Question: How can it be that 'SelectedItem' is null and 'SelectedItems' have an item selected?
Here's the screenshot from selection changed event:

My DataGrid:
'''
<DataGrid SelectionChanged="CustomCmdDg_SelectionChanged" SelectedItem="{Binding CurrentX,Mode=TwoWay}" DataContext="{Binding MyViewModel}" x:Name="CustomCmdDg" ItemsSource="{Binding xList}" AutoGenerateColumns="False" GridLinesVisibility="Horizontal">
'''
...
In my ViewModel:
'xList'= a list of class x (observable collection)
'''
private x currentX;
public x CurrentX
{
get { return currentX; }
set
{
currentX = null;
NotifyPropertyChanged("CurrentX");
}
}
'''
Purposely wanted that selected item will be null
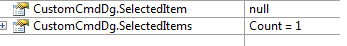
Answer: If you set your currentitem to null you should first remove it from the collection, then it will be gone from the selected items:
'''
Public ObservableCollection<x> xList
public x CurrentX
{
get { return currentX; }
set
{
xList.Remove(currentX)
currentX = null;
NotifyPropertyChanged("CurrentX");
}
}
'''
Your observable list will update itself
If you need to be able to manipulate the 'SelectedItems' collection you will have to provide a binding as well and peform the code required